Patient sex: M
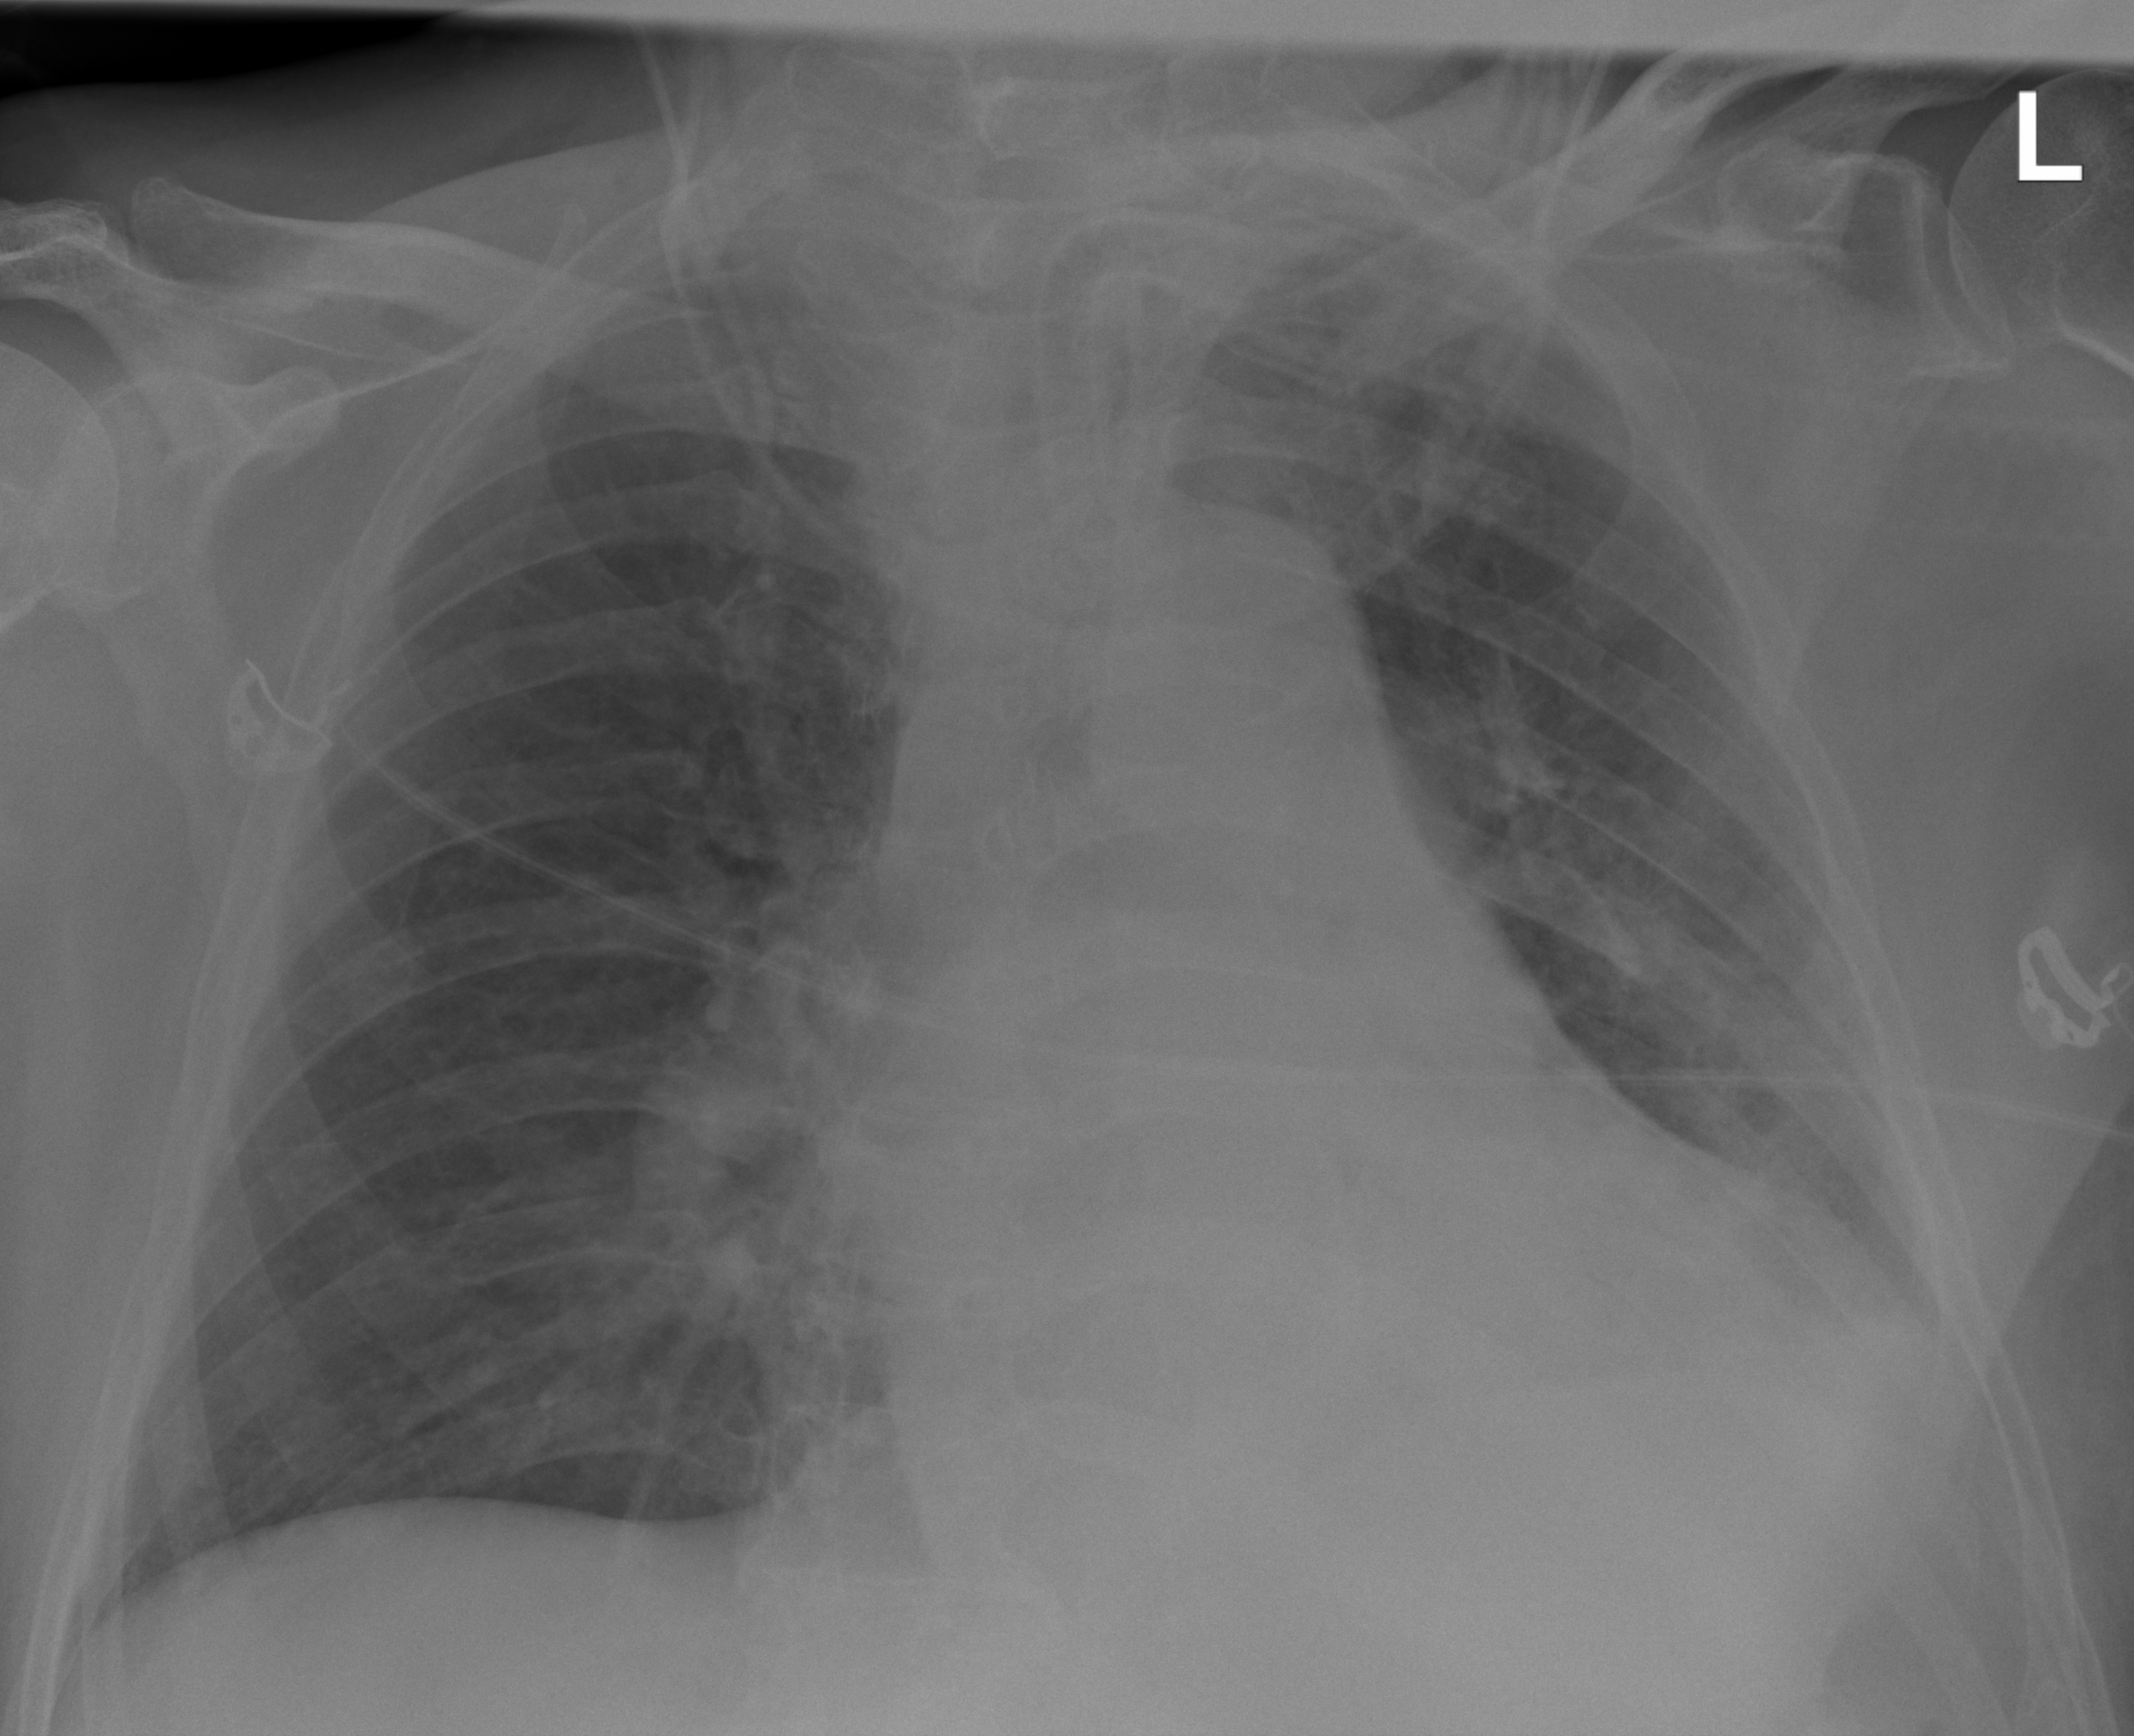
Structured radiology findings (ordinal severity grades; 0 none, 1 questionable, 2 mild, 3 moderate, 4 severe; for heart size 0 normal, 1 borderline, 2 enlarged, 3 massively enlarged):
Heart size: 1
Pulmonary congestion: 0
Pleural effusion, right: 0
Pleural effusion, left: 2
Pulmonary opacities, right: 0
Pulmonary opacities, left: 2
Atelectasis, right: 0
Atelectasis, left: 2